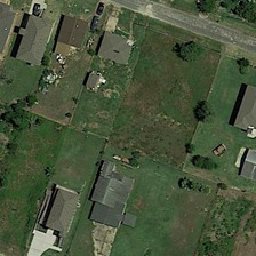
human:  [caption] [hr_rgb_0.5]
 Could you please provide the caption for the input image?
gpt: There are many green plants planted around the house.

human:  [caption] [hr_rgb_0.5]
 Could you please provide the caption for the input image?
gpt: The house was built with grey roofs.

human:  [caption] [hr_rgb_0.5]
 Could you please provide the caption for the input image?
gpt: A lot of green plants are planted around the house.

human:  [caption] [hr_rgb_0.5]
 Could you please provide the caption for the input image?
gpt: The house has a grey roof.

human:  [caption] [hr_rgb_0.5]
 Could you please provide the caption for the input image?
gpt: The house is covered with grey roofs.